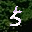
Label: 5